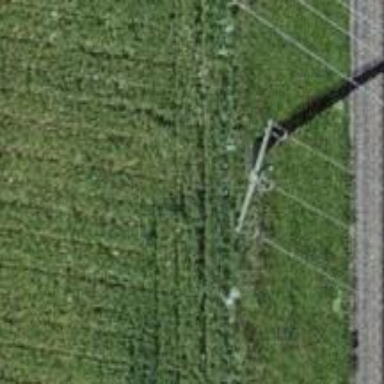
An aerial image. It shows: Power pole.